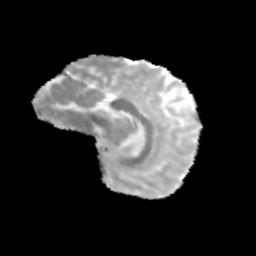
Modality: MD
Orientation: sagittal
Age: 11
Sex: male
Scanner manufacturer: siemens
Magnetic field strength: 3 T
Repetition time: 3.8 s
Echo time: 0.07 s